Interaction volume radius: 10 \u00c5
Interaction volume height: 35 \u00c5
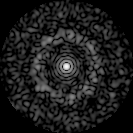
Disorder parameter: 0.8425